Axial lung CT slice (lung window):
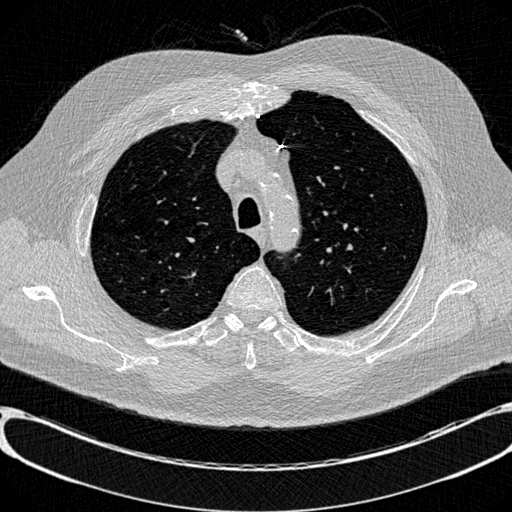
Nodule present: no